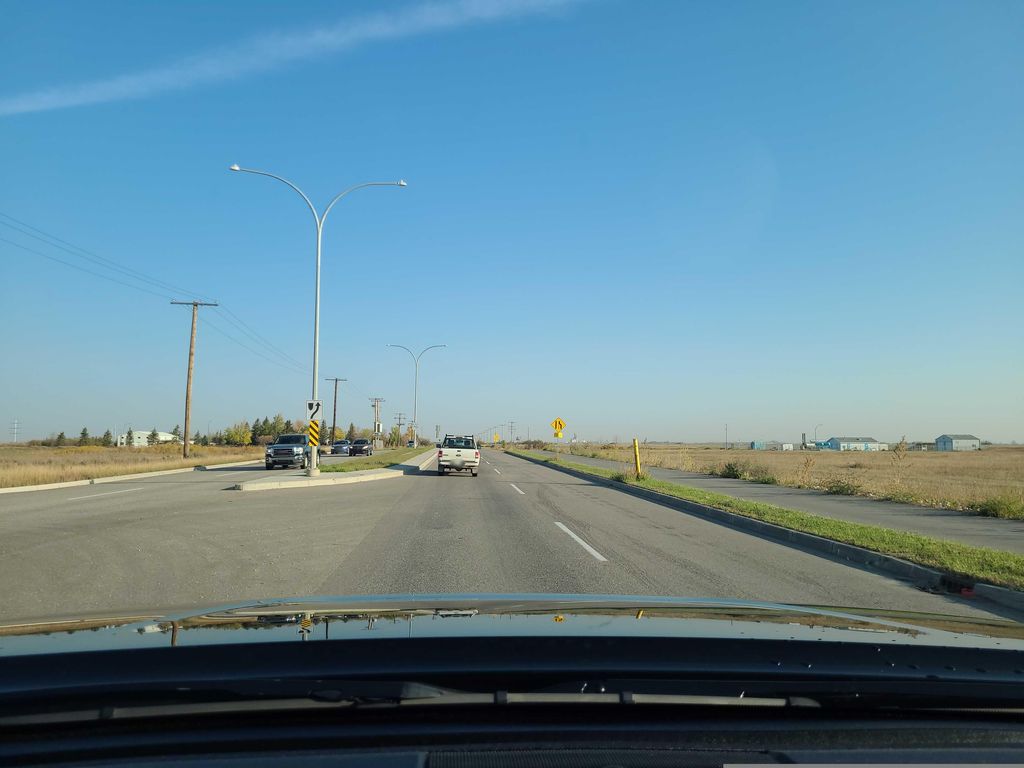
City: saskatoon